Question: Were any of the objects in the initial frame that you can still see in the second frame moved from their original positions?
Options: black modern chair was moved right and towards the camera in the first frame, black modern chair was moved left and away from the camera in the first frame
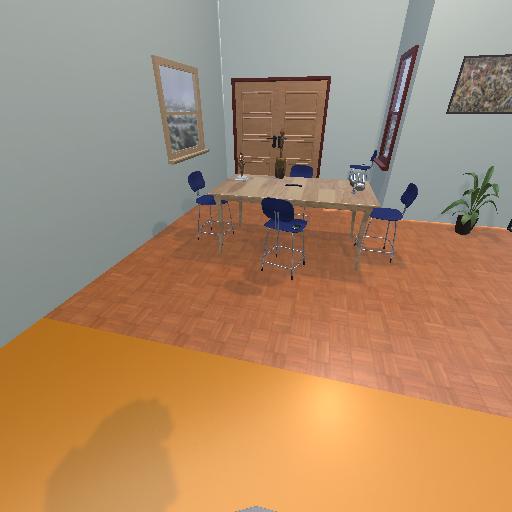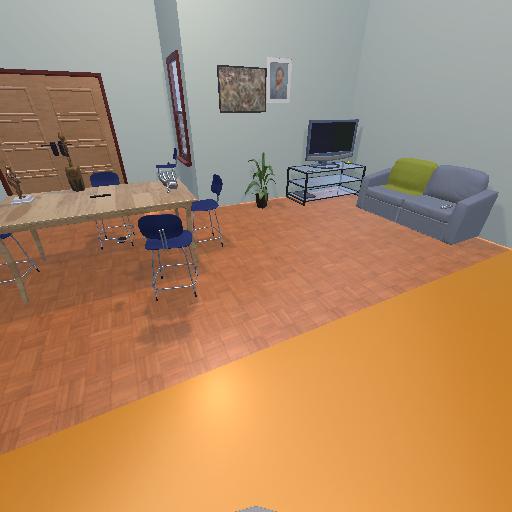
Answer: black modern chair was moved right and towards the camera in the first frame